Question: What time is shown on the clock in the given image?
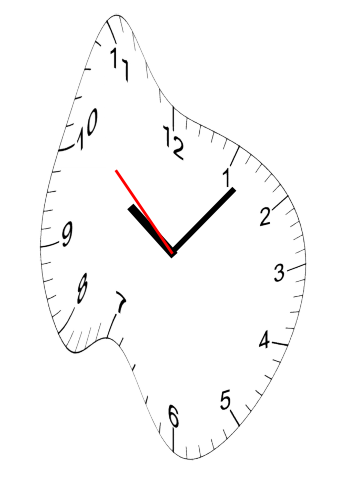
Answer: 10:06:52